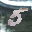
Label: 5